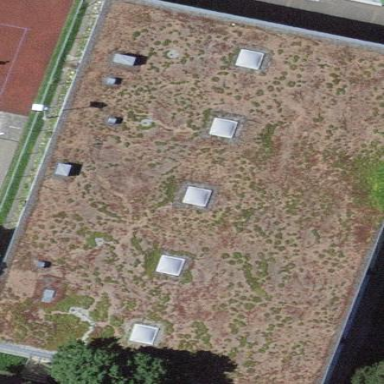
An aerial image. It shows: Flat-roofed school building.